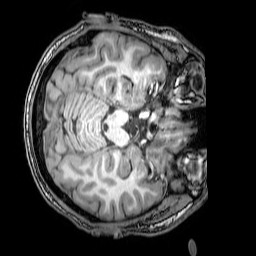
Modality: T1w
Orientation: axial
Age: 25
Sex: male